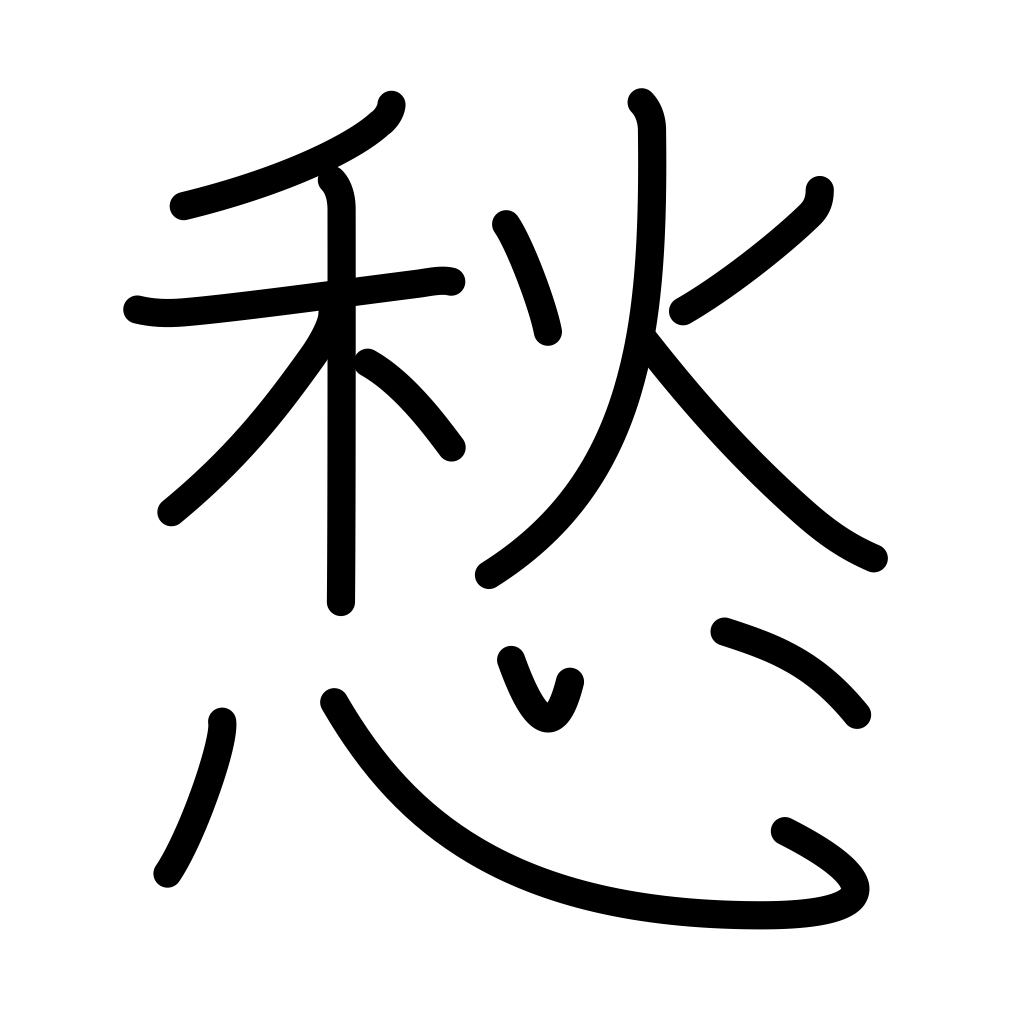
Meaning: distress, grieve, lament, be anxious